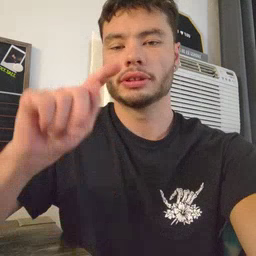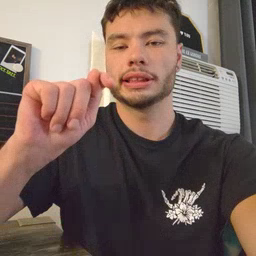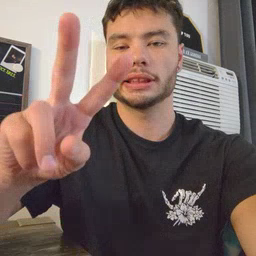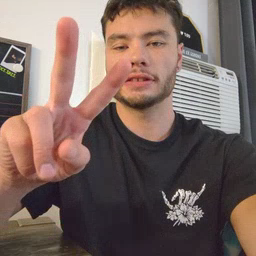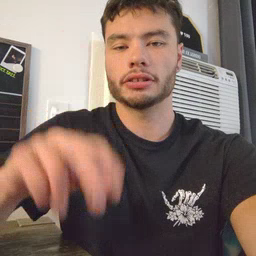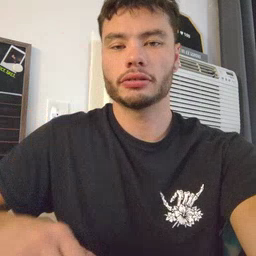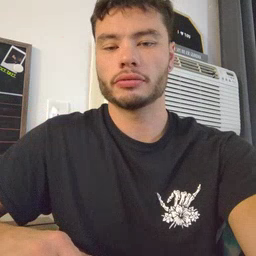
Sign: TV